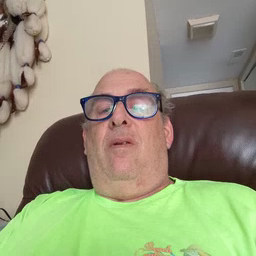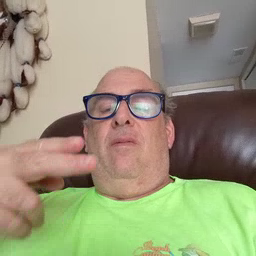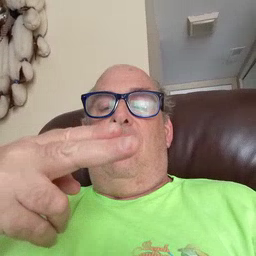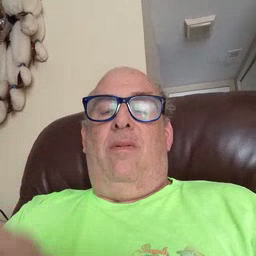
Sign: scissors